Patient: sex M, age 80
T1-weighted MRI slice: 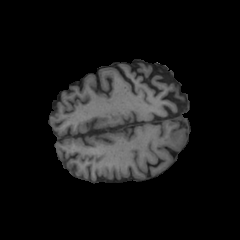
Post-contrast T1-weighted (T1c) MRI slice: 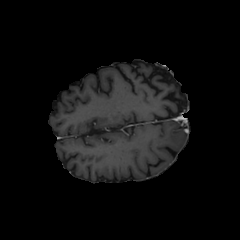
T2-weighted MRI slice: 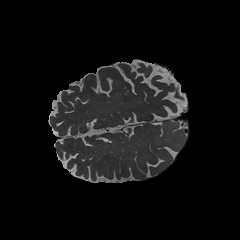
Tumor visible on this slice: no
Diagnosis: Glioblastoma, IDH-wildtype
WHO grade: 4